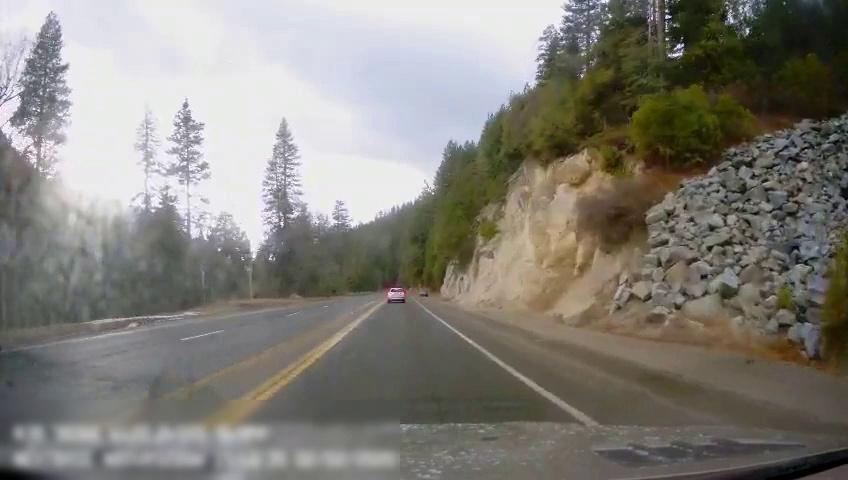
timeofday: Day
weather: Sunny
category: Drivable Space
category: Vehicles | SUV
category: Vehicles | Car
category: Lanes | Alternate Lane
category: Lanes | Current Lane
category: Lanes | Opposite Lane
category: Lanes | Opposite Lane
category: Lanes | Opposite Lane
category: Lanes | Opposite Lane
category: Lanes | Opposite Lane